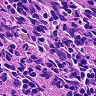
Metastatic tissue present: no